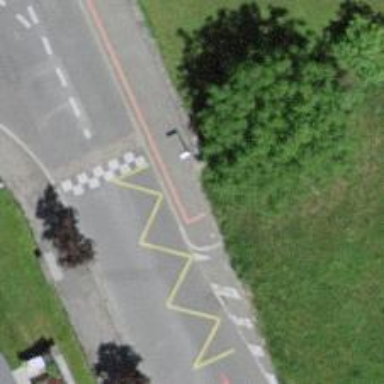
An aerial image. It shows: Bus stop with platform for public transport.